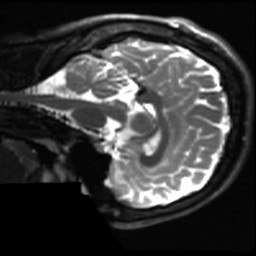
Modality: T2w
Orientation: sagittal
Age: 20
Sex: male
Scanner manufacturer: ge
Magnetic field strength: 3 T
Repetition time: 8.947 s
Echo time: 0.09798 s